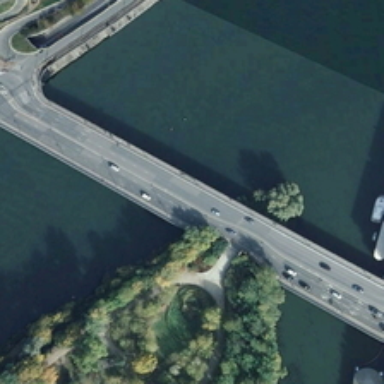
Some cars are in a bridge over a river with an island with some green trees .